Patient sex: M
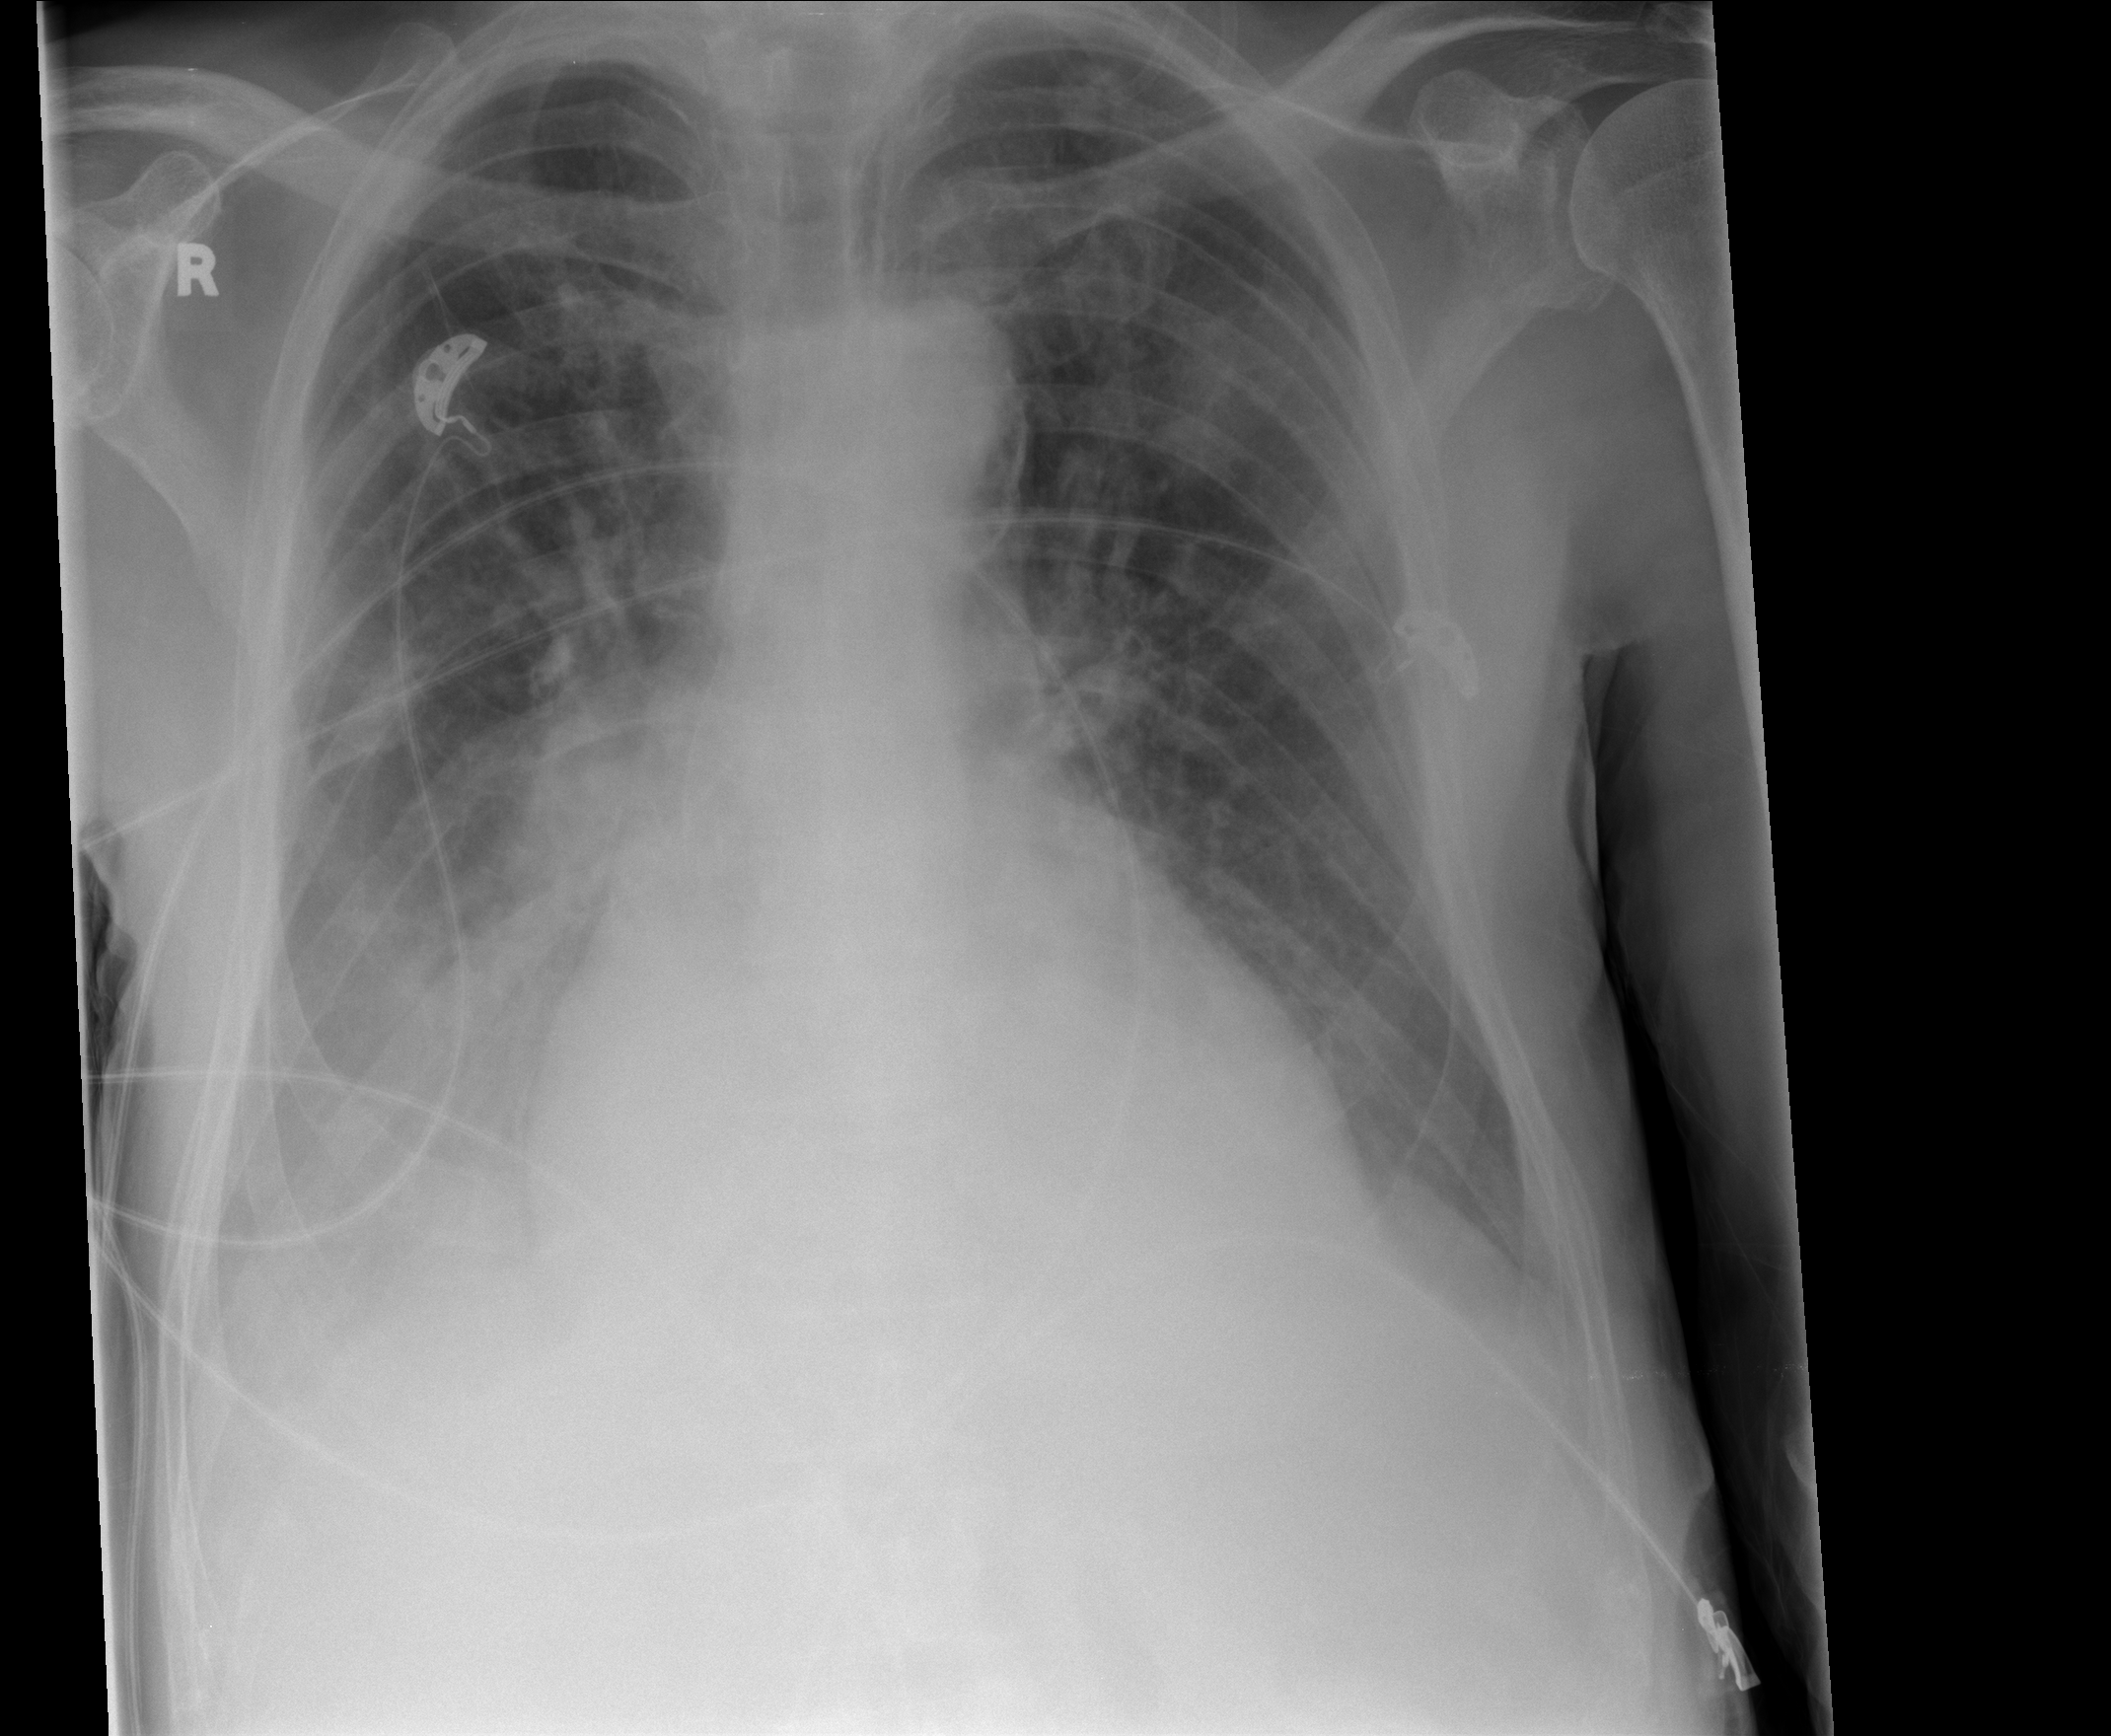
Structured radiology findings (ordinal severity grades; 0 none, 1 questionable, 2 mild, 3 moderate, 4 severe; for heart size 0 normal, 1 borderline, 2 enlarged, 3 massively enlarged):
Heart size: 2
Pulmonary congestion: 0
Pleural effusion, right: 2
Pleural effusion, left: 2
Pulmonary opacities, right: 0
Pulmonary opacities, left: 0
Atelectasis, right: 2
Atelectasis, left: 2